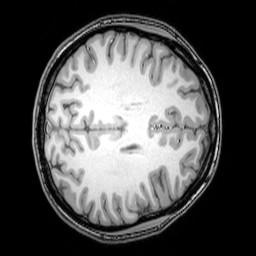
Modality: T1w
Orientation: axial
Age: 22
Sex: female
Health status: healthy
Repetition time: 0.081 s
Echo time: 0.037 s